Question: I have 2 lists in excel. First one is for searching (i want to have dropboxes), and second list is for data.
In second list I have filtered data. But what I want to do now is filter from parameters given in first list.
How can I transfer filter headers on first page?

I want to select brand on 'Search' list and results will be filtered on 'Rows' list.
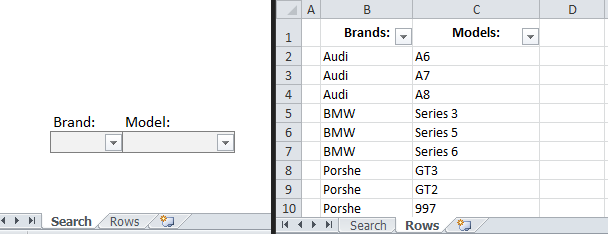
Answer: I can't think of a way to do this exact thing without VBA. Certainly would love to know if there is a way, so maybe someone else can chime in.
That said, here is a small VBA procedure that will get what you want. It works based off a change in the drop down box for Brand in your Search sheet. Follow steps below to implement:
- - - - Make sure to save the file as an .xlsm file (Excel-Macro Enabled File) if using XL2007 or greater.Private Sub Worksheet_Change(ByVal Target As Range)'''
Dim wksFilter As Worksheet, wks As Worksheet
Dim rngFilter As Range
'replace "A6" with the cell where the Brand dropdown is
If Target.Address = "$A$6" Then
Set wks = Sheets(Target.Parent.Name)
Set wksFilter = Sheets("Rows")
'may need to adjust the number 1 to match the exact location of your Search Column in the rows sheet
wksFilter.UsedRange.AutoFilter 1, wks.Range(Target.Address)
End If
'''
End Sub